The plot shows how the frequency content of a bearing vibration signal evolves over time (STFT spectrogram). Diagnose the bearing from this image, choosing from: normal, inner_race, outer_race, ball.
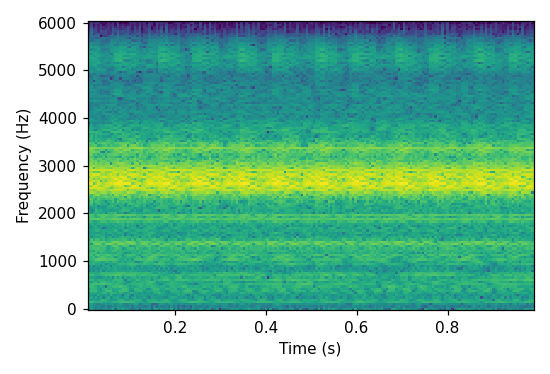
Answer: outer_race